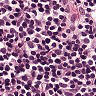
Metastatic tissue present: no